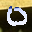
Label: 0